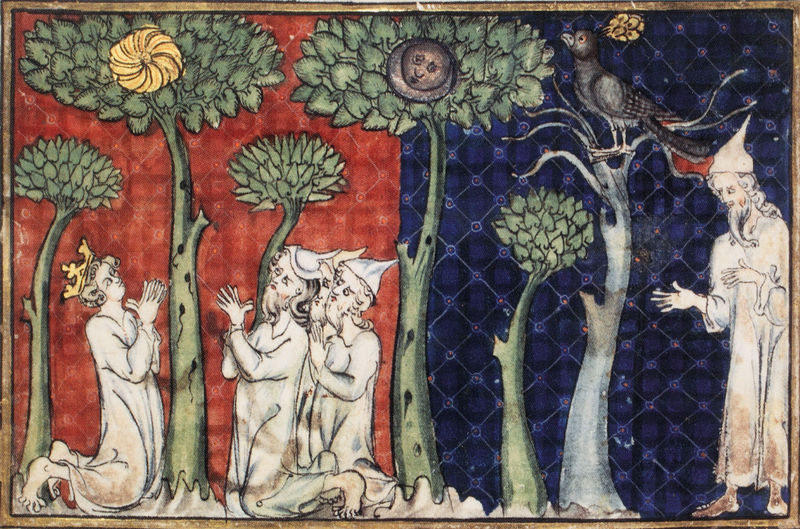
Titel: Berliner Alexanderroman
Institution: Berlin, Preußischer Kulturbesitz, Kupferstichkabinett
Schlagwörter: baum, blau, blätter, falke, mann, vogel, weiß, bäume, grün, hut, hüte, kopfbedeckungen, männer, nacht, schwarz, symbol, rot, muster, ornament, bart, bärte, hemd, mütze, mützen, stehen, taube, hände, sonne, gewand, pflanzen, krone, kopfbedeckung, füße, hemden, tag, kahl, könig, mond, zeh, sterne, knien, kittel, pfau, beten, kniend, zipfelmütze, anbetung, wachstum, juden, buchmalerei, elster, zipfelmützen, knied, heilige baum